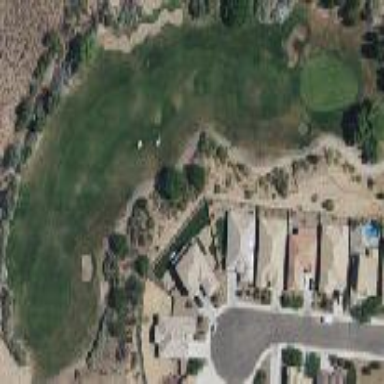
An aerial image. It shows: Rough area on grassy golf course.